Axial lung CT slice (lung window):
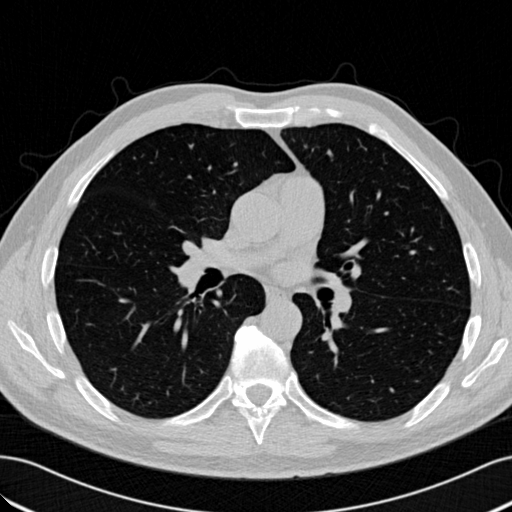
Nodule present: no